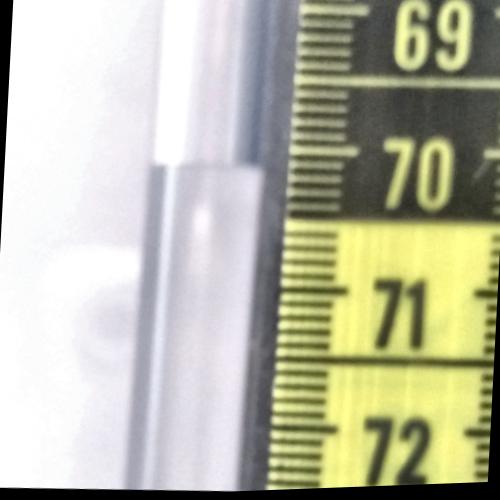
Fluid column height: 70.1 cm